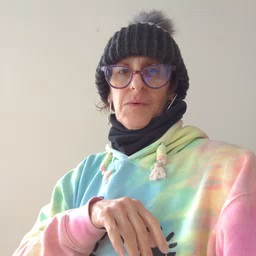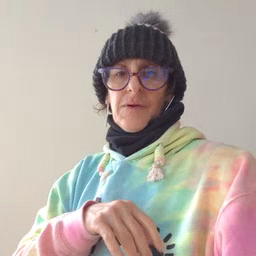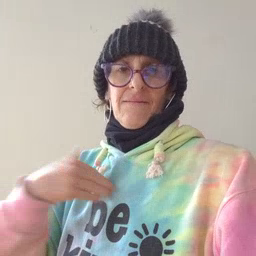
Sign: have